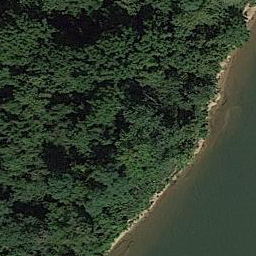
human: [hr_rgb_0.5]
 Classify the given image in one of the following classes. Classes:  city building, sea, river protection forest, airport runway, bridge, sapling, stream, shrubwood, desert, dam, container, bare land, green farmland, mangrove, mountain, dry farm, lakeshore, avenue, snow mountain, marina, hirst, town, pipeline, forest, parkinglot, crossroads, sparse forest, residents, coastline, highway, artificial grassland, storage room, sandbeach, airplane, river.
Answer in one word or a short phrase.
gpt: river protection forest